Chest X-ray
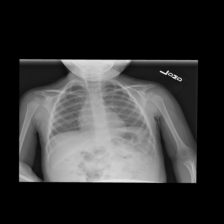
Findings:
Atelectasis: negative
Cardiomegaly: negative
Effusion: negative
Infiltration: negative
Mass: negative
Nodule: negative
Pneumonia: negative
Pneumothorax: negative
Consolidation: negative
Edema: negative
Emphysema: negative
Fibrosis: negative
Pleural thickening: negative
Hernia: negative